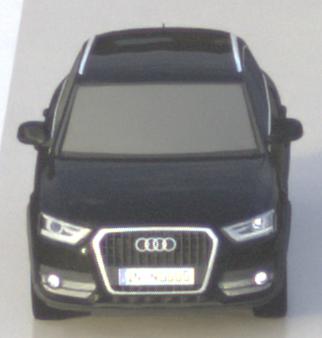
Make: Audi
Model: Q3 1.4 TFSI
Detailed model: Q3 (8U)
Model produced from: 2013/07
Model produced until: 2014/10
Doors: 5
Color: black
Road condition: wet road
Daytime: morning or afternoon
Contrast: medium contrast